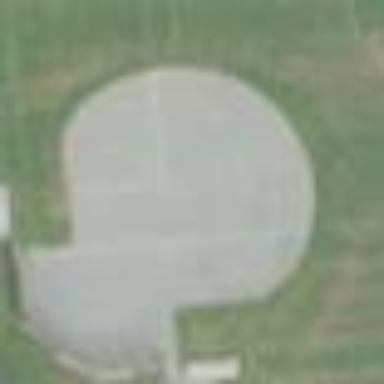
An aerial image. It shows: Baseball pitch for leisure land activities.